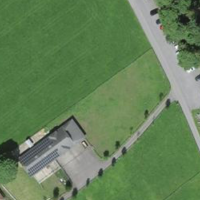
EUNIS habitat code: 24
Species observed at this site:
Corvus corone
Turdus philomelos
Anthus spinoletta
Dendrocopos major
Turdus viscivorus
Aegithalos caudatus
Sylvia atricapilla
Phylloscopus collybita
Cuculus canorus
Erithacus rubecula
Phoenicurus ochruros
Sitta europaea
Certhia familiaris
Phoenicurus phoenicurus
Garrulus glandarius
Corvus corax
Periparus ater
Motacilla cinerea
Lophophanes cristatus
Troglodytes troglodytes
Fringilla coelebs
Regulus ignicapilla
Turdus torquatus
Carduelis carduelis
Columba palumbus
Turdus merula
Parus major
Milvus migrans
Milvus milvus
Turdus pilaris
Regulus regulus
Cinclus cinclus
Aquila chrysaetos
Phylloscopus trochilus
Motacilla alba